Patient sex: M
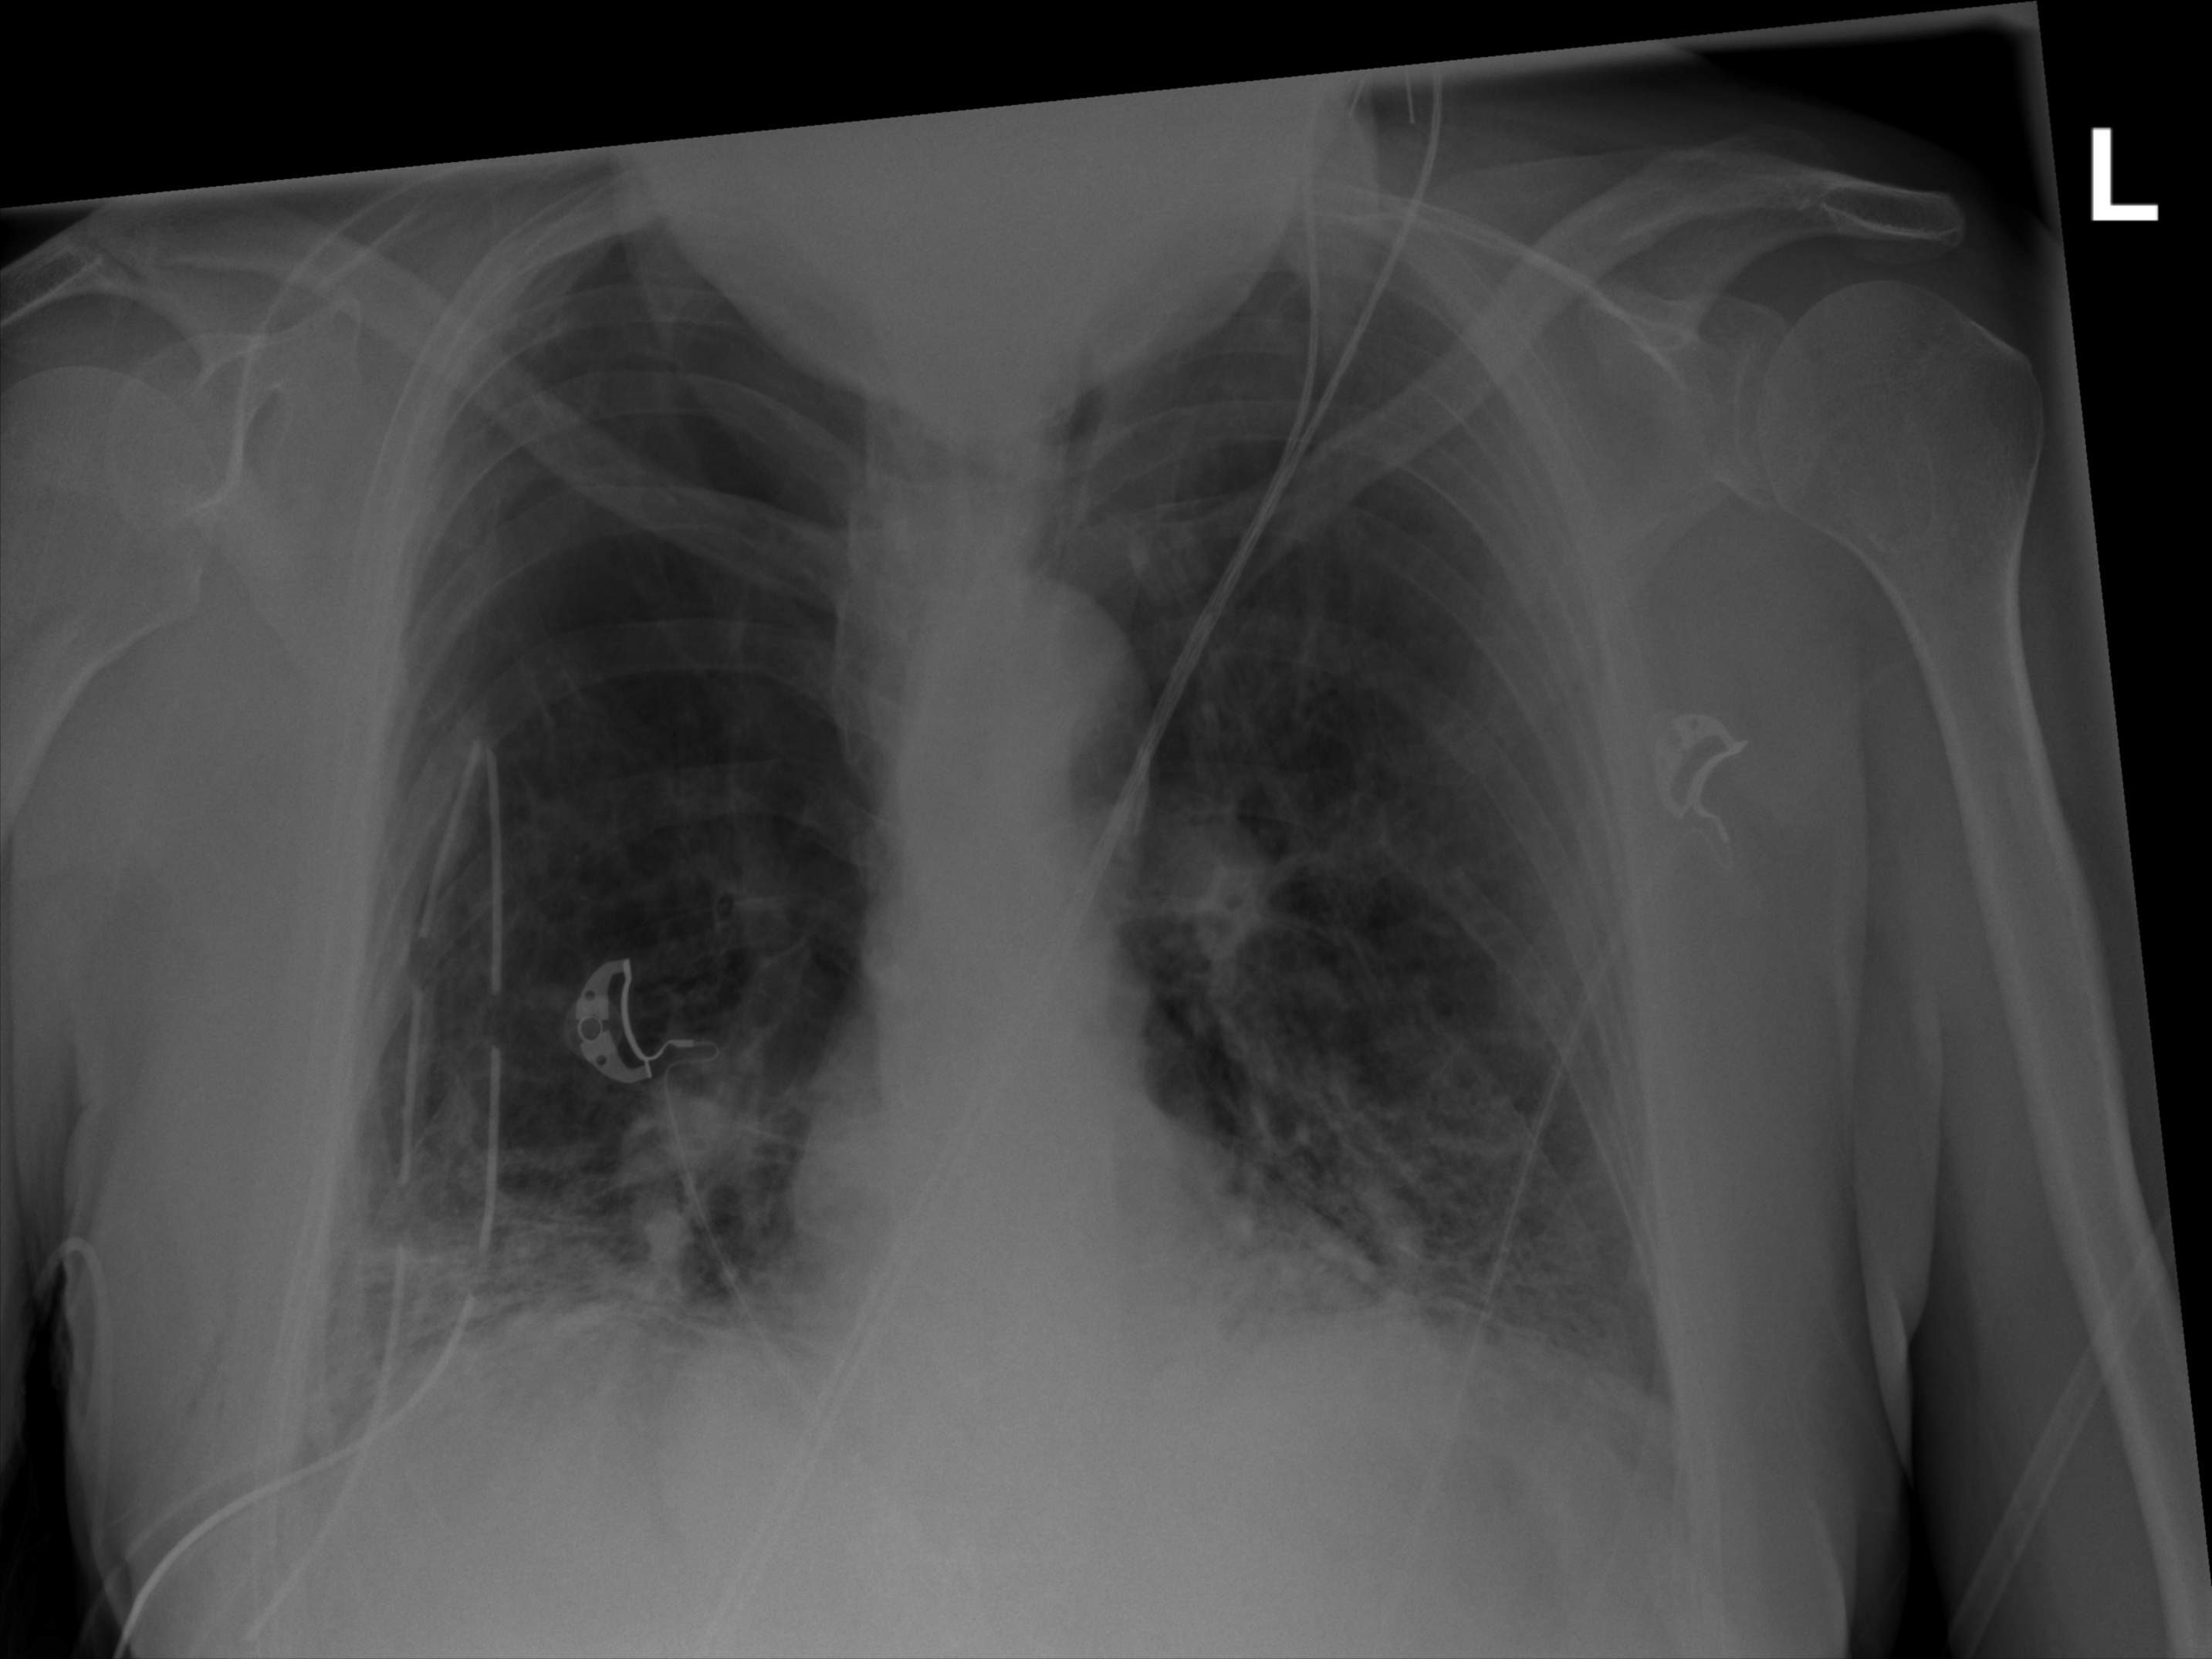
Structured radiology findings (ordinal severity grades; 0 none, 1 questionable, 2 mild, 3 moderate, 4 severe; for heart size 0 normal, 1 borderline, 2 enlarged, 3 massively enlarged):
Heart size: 0
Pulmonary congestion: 0
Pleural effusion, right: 0
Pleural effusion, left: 0
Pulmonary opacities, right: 2
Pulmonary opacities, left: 2
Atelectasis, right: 3
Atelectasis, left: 3